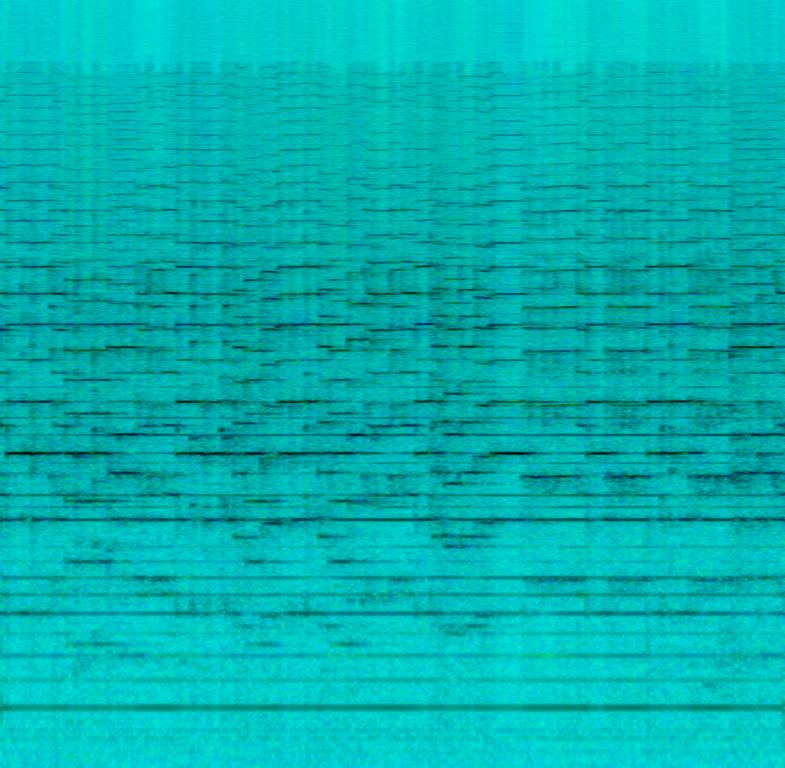
This is a live performance of a Scottish folk music piece. It is an instrumental piece. There is a single player on stage playing the Scottish bagpipes. There is a lively, ceremonial atmosphere to this piece. This piece could fit well in the soundtrack of a historical drama taking place in Scotland.